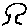
Label: tree